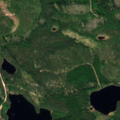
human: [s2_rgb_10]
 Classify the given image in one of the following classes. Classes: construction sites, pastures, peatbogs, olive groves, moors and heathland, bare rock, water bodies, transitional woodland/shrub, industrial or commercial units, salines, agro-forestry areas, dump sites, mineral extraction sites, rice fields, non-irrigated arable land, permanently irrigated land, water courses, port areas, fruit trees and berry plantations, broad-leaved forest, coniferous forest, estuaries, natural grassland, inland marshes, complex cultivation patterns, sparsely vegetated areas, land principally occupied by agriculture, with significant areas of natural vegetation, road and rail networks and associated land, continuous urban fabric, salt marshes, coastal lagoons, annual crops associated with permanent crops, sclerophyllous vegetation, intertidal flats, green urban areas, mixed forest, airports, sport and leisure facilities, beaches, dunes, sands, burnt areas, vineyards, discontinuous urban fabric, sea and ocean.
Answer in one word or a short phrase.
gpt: coniferous forest, mixed forest, transitional woodland/shrub